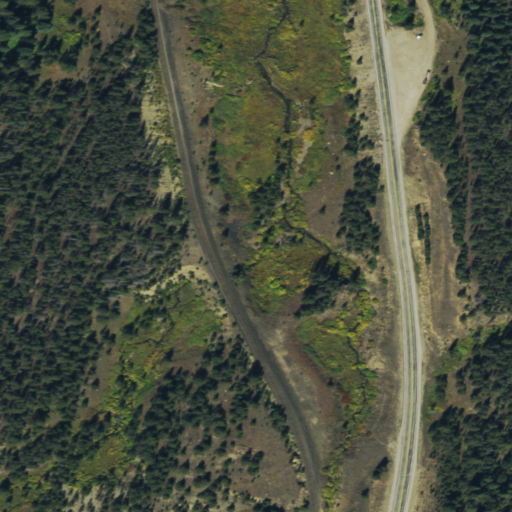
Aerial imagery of valley in Colorado named Bennet Gulch containing evergreen forest, woody wetlands, low intensity development, medium intensity development, open development, grassland, barren land, high intensity development, and deciduous forest